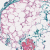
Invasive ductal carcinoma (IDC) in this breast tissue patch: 0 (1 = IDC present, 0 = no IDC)